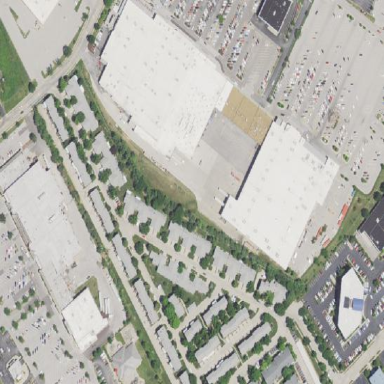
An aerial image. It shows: Supermarket building.